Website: macys
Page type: billing-address
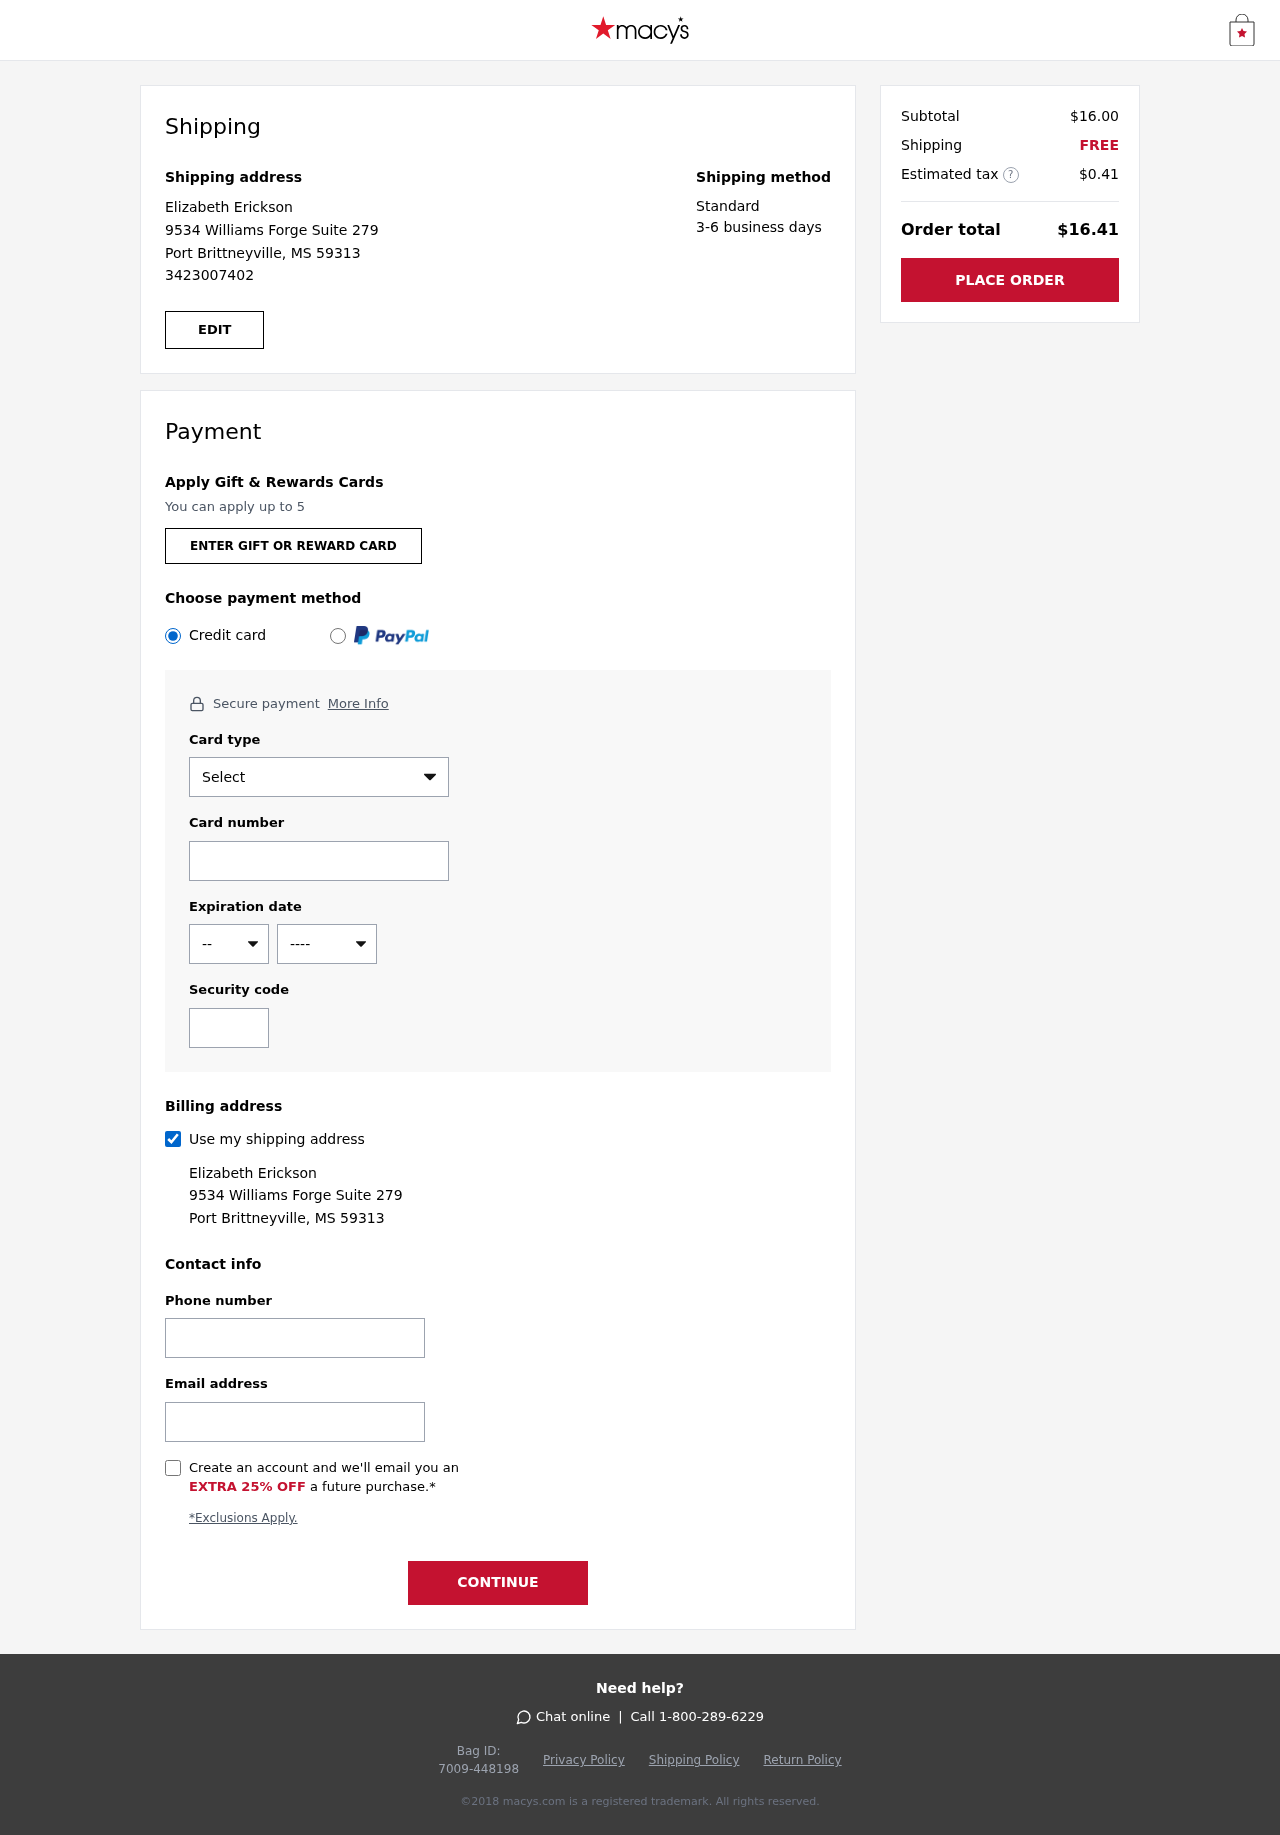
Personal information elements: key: PII_CARD_CVV
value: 5082
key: PII_CARD_EXPIRY_MONTH
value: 05
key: PII_CARD_EXPIRY_YEAR
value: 27
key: PII_CARD_NUMBER
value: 3737 3786 4391 152
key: PII_CARD_TYPE
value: American Express
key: PII_EMAIL
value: elizabeth.erickson@yahoo.com
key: PII_FULLNAME
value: Elizabeth Erickson
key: PII_PHONE
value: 3423007402
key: PII_STREET
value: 9534 Williams Forge Suite 279
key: PII_CITY_STATE_ZIP
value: Port Brittneyville, MS 59313
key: PII_FIRSTNAME
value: Elizabeth
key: PII_LASTNAME
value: Erickson
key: PII_FULLNAME2
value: Elizabeth Erickson
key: PII_FULLNAME3
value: Elizabeth Erickson
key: PII_FIRSTNAME2
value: Elizabeth
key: PII_FIRSTNAME3
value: Elizabeth
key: PII_LASTNAME2
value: Erickson
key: PII_LASTNAME3
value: Erickson
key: PII_FIRSTNAME_DERIVED
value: Elizabeth
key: PII_LASTNAME_DERIVED
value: Erickson
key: PII_FULLNAME_DERIVED
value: Elizabeth Erickson
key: PII_NAME_FULL_DERIVED
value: Elizabeth Erickson
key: PII_PHONE2
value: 3423007402
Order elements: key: ORDER_SUBTOTAL
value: $16.00
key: ORDER_SHIPPING_COST
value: FREE
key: ORDER_TAX
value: $0.41
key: ORDER_TOTAL
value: $16.41